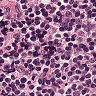
Metastatic tissue present: no